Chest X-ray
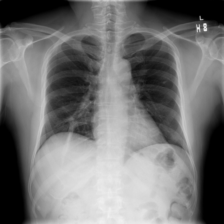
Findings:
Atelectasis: positive
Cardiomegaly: negative
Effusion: negative
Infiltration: negative
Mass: positive
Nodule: negative
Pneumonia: negative
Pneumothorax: negative
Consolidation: negative
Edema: negative
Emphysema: negative
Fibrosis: negative
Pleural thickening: negative
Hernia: negative